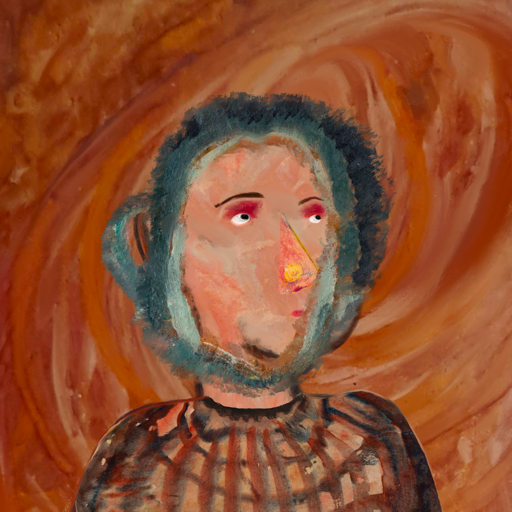
Background: Pious_Lady, Head And Neck Side: Roy_Bahadur, Face Side: Irani, Bust: Orphan, Hair Side: Boggyland, Head Accessory: Blank, Second Necklace: Blank, Necklace: Blank, Baby: Blank